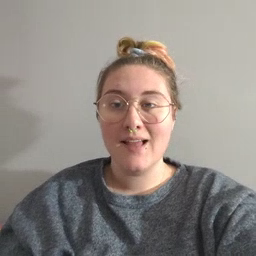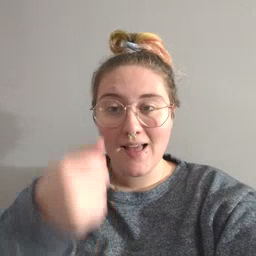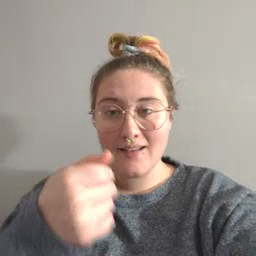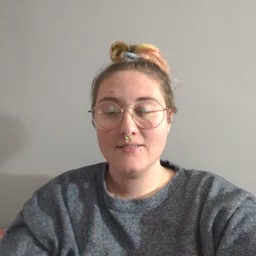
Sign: hide